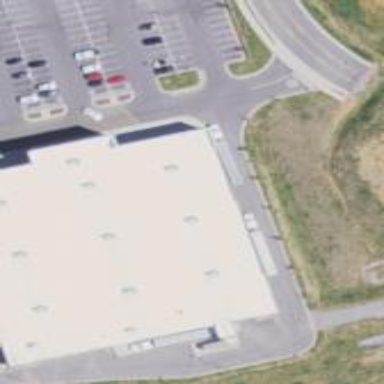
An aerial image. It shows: Building.